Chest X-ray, AP view. Patient: 57 years old, sex F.
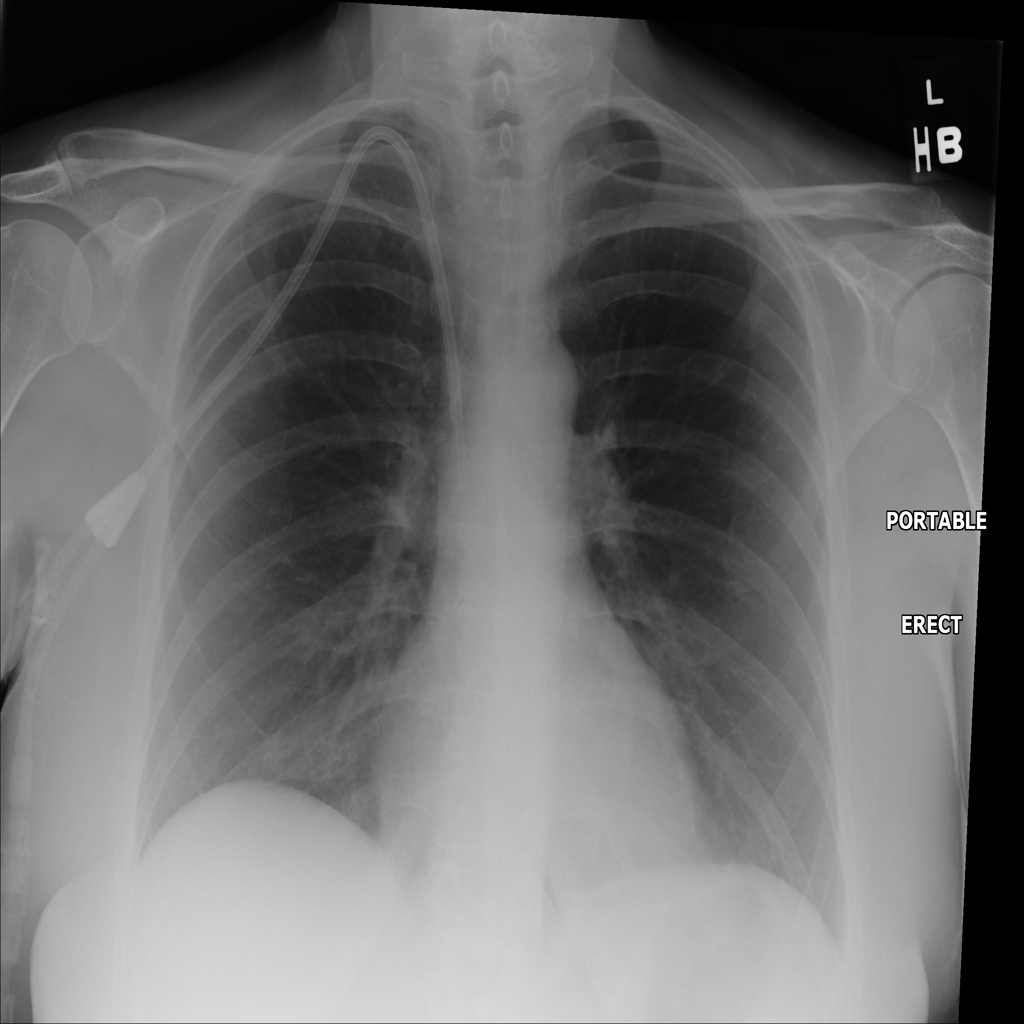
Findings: No Finding